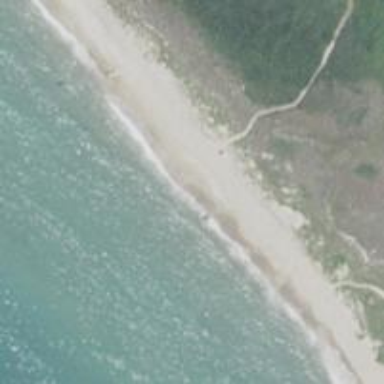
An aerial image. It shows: Breathtaking coastline.